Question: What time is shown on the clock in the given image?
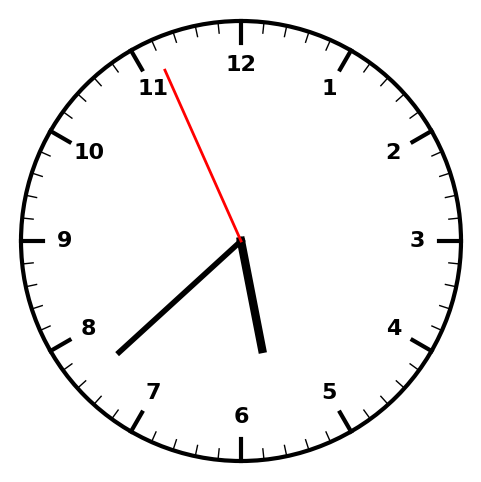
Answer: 05:37:56